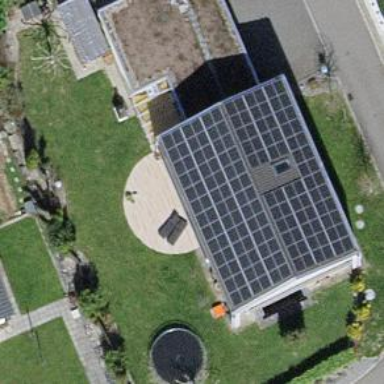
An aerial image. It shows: Solar photovoltaic panel generator.